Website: crate-barrel
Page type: customer-info-address
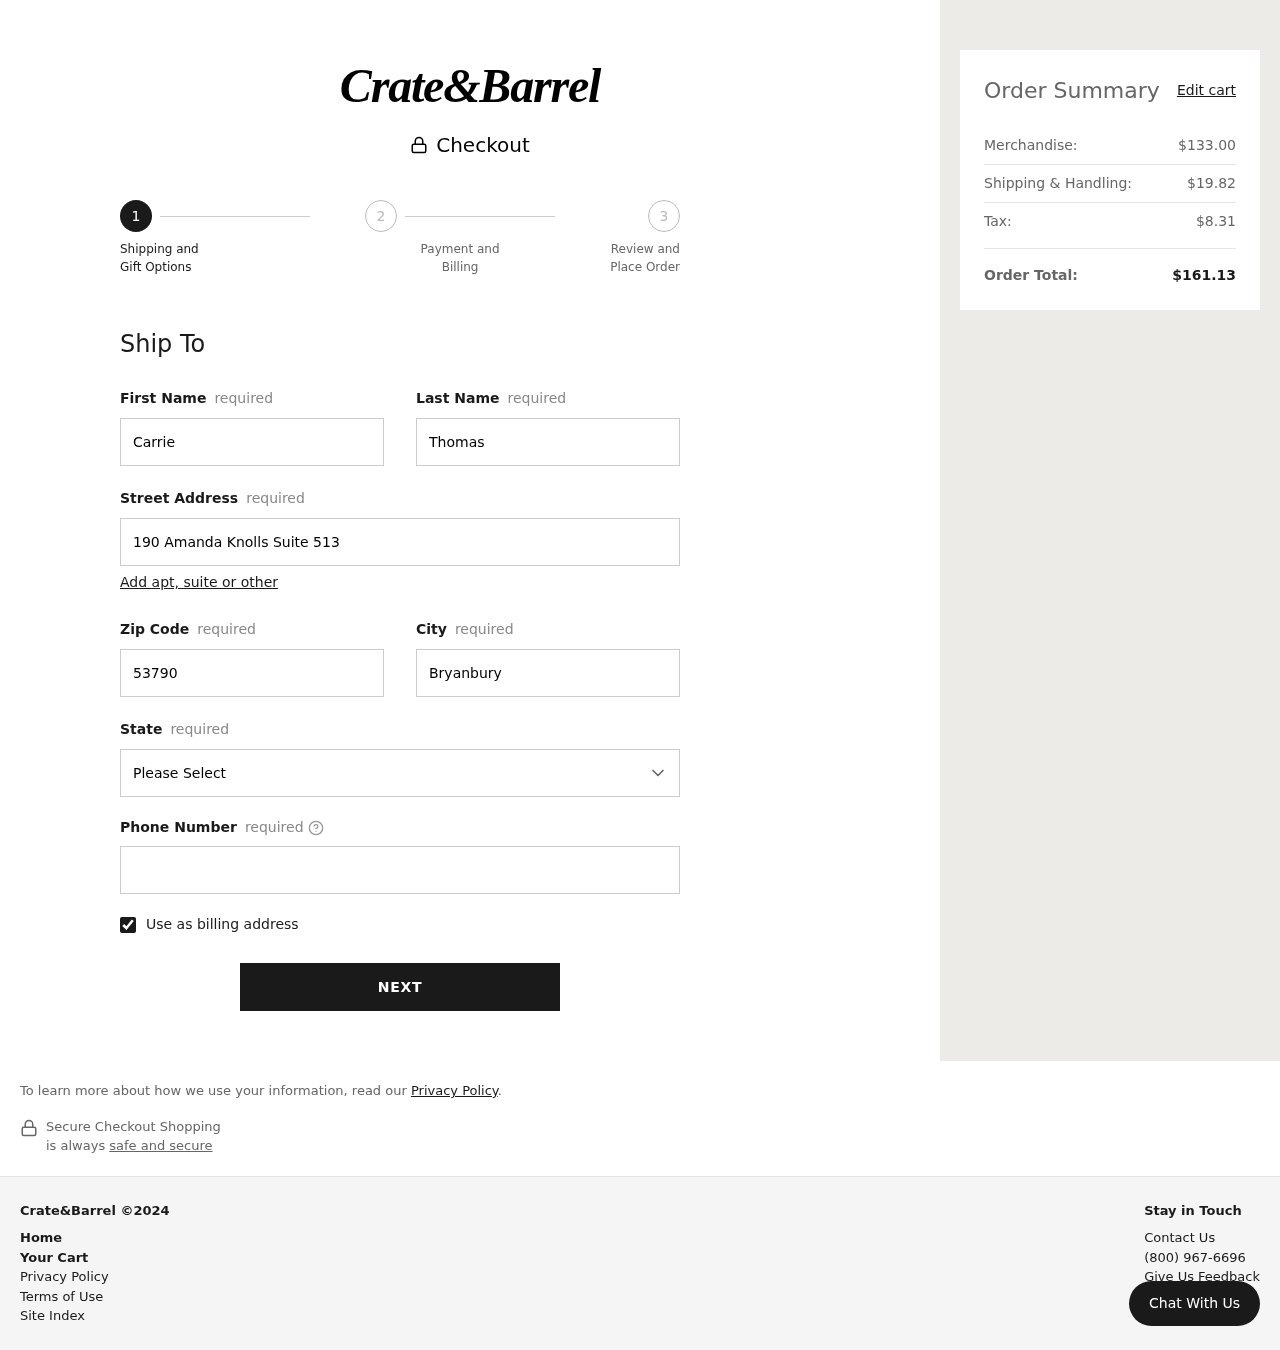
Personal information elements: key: PII_CITY
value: Bryanbury
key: PII_FIRSTNAME
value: Carrie
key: PII_LASTNAME
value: Thomas
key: PII_PHONE
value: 3742668705
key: PII_POSTCODE
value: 53790
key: PII_STATE
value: New Jersey
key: PII_STREET
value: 190 Amanda Knolls Suite 513
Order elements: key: ORDER_SUBTOTAL
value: $133.00
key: ORDER_SHIPPING_COST
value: $19.82
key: ORDER_TAX
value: $8.31
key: ORDER_TOTAL
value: $161.13